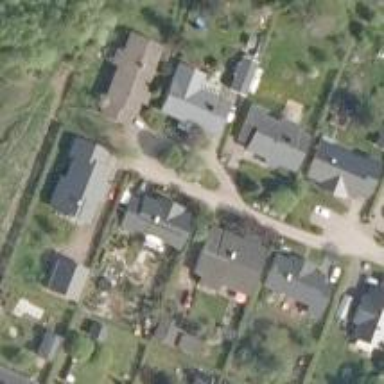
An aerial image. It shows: Living street.